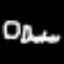
Label: octagon